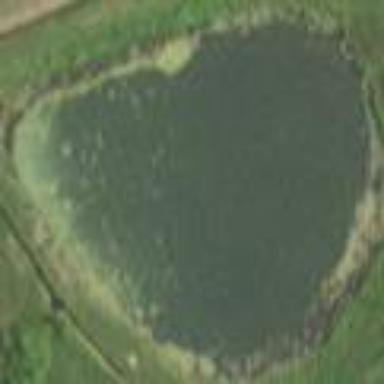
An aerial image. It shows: Serene pond surrounded by nature.